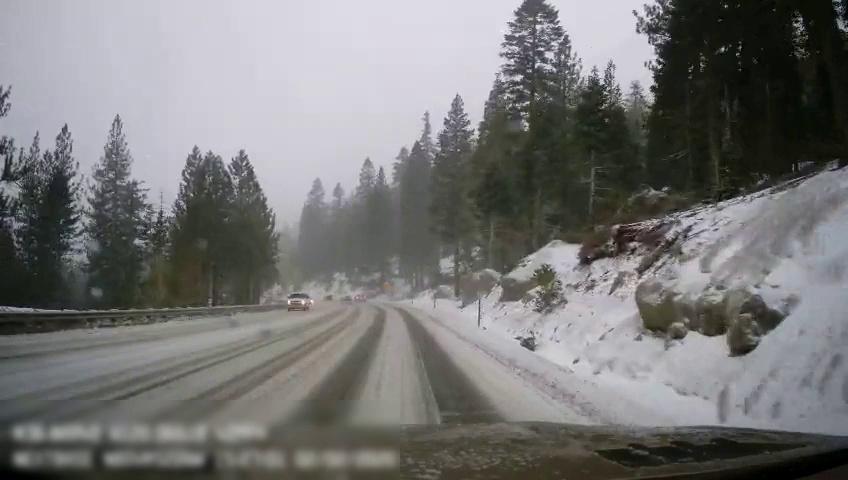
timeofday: Day
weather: Snowy
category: Drivable Space
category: Vehicles | Van
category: Vehicles | Car
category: Vehicles | SUV